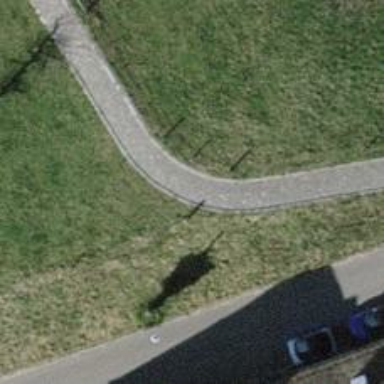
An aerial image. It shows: Footway with sett surface.